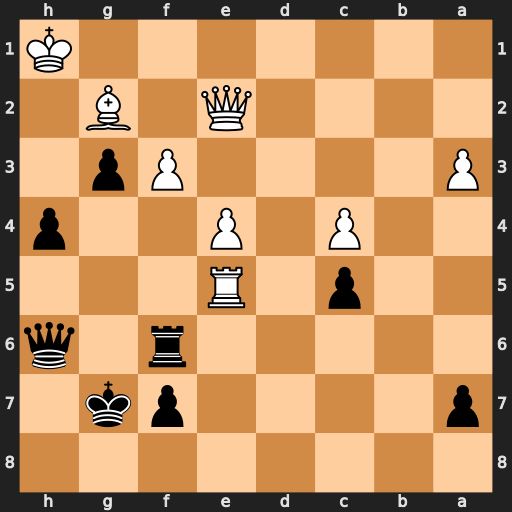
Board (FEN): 8/p4pk1/5r1q/2p1R3/2P1P2p/P4Pp1/4Q1B1/7K
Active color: b
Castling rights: -
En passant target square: -
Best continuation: h3 Rg5+ Qxg5